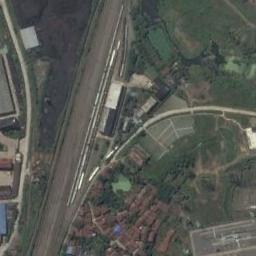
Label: railway